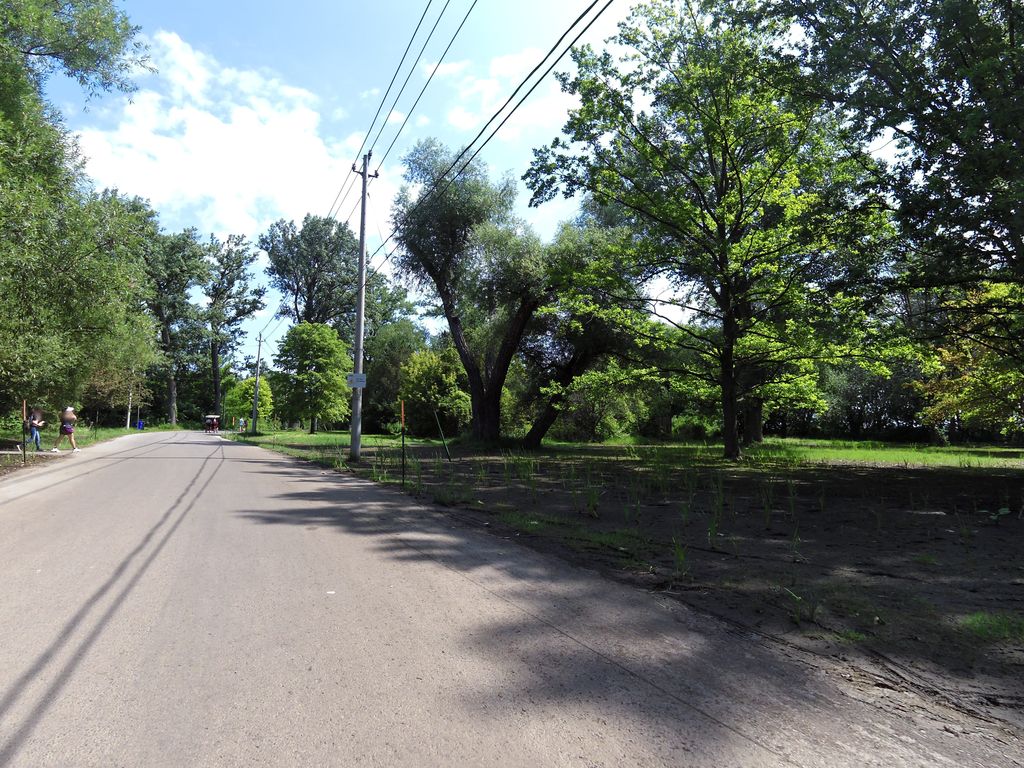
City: toronto